Question: My code:
'''
#include <stdio.h>
#include <stdint-gcc.h>
#include <string.h>
int checkAnagram(char *word1, char *word2, int length){ //This function compares the two strings by storing the occurrences of their letters in a histogram, and then comparing that histogram.
printf("test4");
int i, n;
int letterCount1[26], letterCount2[26];
char letter;
for(i=0;i<length;i++){
letter = word1[i];
letterCount1[letter-'a']++;
}
for(n=0;n<length;n++){
letter = word2[n];
letterCount2[letter-'a']++;
}
for(i=0;i<26;i++){
for(n=0;n<26;n++){
if(letterCount1[i]==letterCount2[n]){
i++;
} else {
return 0;}
}
}
return 1;
}
void main(){
int length1, length2,i,n;
scanf("%d", &length1);
int lengthArray1[length1]; //Array used to store the length of each string (without white spaces)
char *sentenceArray1[length1];
char tempString[100000];
//The array for storing the first set of sentences, and a temporary string used
//for allocating memory in the next loop
for(i=0;i<=length1;i++){
fgets(tempString, 100000, stdin); //Reads the first line of input (up to and including ), with a maximum line length which will probably be sufficient.
sentenceArray1[i]=malloc((strlen(tempString))*sizeof(char)); //Allocates just enough memory for each string (including ).
int index = 0;
for(n=0;n<(strlen(tempString));n++){
if(tempString[n] != ' ' && tempString[n] != '.') { //Copies only from the input if the character is not a whitespace.
sentenceArray1[i][index++]=tolower(tempString[n]);
}
}
sentenceArray1[i][index] = '';
lengthArray1[i]=strlen(sentenceArray1[i]);
printf("test1
");
}
scanf("%d", &length2);//Same stuff as above, now for the second set of strings.
int lengthArray2[length2], index;
char *sentenceArray2[length2];
for(i=0;i<=length2;i++){
fgets(tempString, 100000, stdin);
sentenceArray2[i]=malloc((strlen(tempString))*sizeof(char));
index = 0;
for(n=0;n<(strlen(tempString));n++){
if(tempString[n] != ' ' && tempString[n] != '.') {
sentenceArray2[i][index++]=tolower(tempString[n]);
}
}
sentenceArray2[i][index] = '';
lengthArray2[i]=strlen(sentenceArray2[i]);
printf("test2
");
}
printf("test3");
for(i=0;i<length1;i++){
for(n=0;n<length2;n++){
if(lengthArray2[i]==lengthArray1[i]){
if(checkAnagram(*sentenceArray1[n],*sentenceArray2[i], length1)==1){ //Sends strings only to the checkAnagram function if they are of the same length.
printf("%d ",i);
}
}
}
printf("
");
}
}
'''
Supposed input and output:

I must have messed something up with the arrays and pointers somewhere, but the limited feedback from my console + my limited experience with C programming makes it hard to locate the error. My output gets as far to print "test4" once, and then crashes with the exception given in the title.
I hope what I want to achieve is clear, but I can't be any more precise on the error, unfortunately.
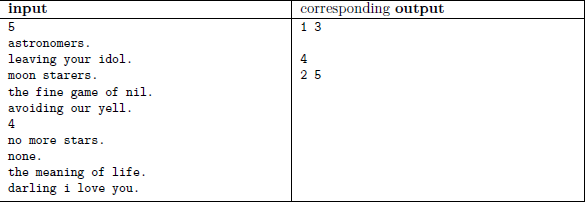
Answer: The main error is at:
'''
if(checkAnagram(*sentenceArray1[n],*sentenceArray2[i], length1)==1){
'''
From the definition of 'checkAnagram' it seems that it takes a 'character-array'. But you are simply passing the value of the first 'char' in both these arrays. So change it to:
'''
if(checkAnagram(sentenceArray1[n],sentenceArray2[i], length1)==1){
'''
This actually passes a pointer to the start of both the arrays. When I ran your code, and gave the input you specified it executed successfully, but the desired output wasn't coming.
Rest is up to your algorithm. Re-check it again.